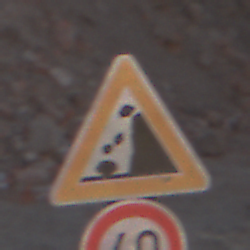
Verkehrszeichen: SteinschlagRechts
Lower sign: Geschwindigkeit40
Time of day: MorningAfternoon
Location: Outdoor (Suburban)
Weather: PartlyCloudy
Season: NotSpecified
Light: Natural